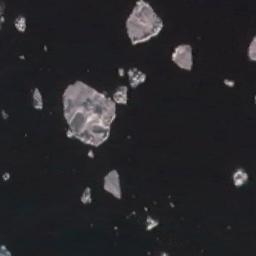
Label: sea_ice